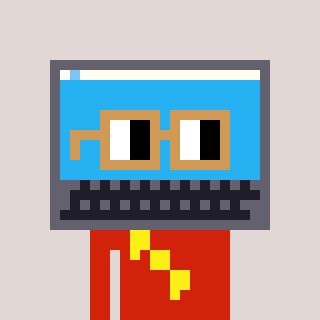
a pixel art character with square brown glasses, a laptop-shaped head and a red-colored body on a warm background